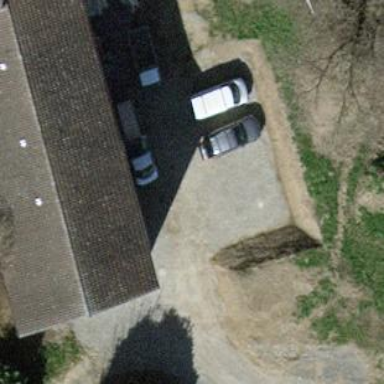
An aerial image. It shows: Gabled roof on farm auxiliary building.